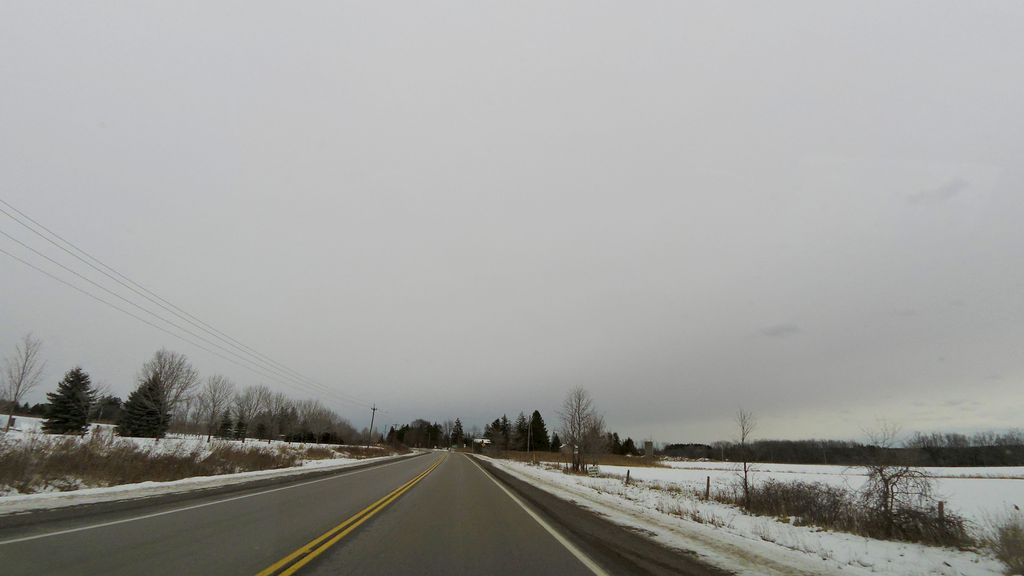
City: hamilton